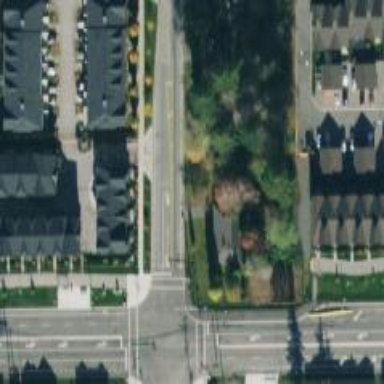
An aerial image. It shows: Residential road with asphalt surface.